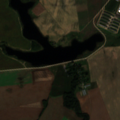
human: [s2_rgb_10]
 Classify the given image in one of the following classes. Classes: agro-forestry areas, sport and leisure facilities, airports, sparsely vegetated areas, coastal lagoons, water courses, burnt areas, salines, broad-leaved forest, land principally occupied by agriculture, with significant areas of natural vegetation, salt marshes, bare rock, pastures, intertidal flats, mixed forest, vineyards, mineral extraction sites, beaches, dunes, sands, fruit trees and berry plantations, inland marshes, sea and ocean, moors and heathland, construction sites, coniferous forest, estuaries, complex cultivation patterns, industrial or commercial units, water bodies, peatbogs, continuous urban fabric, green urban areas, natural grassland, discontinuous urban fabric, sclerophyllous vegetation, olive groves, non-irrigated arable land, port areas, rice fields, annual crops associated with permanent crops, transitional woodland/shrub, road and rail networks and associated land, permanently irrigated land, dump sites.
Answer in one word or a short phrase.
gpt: industrial or commercial units, non-irrigated arable land, land principally occupied by agriculture, with significant areas of natural vegetation, water bodies